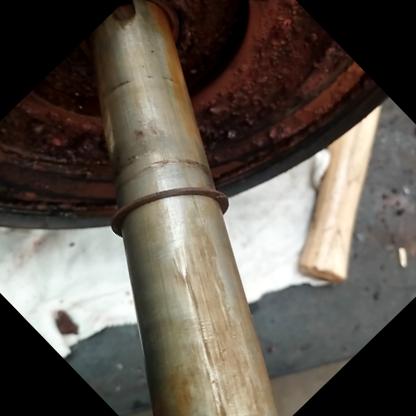
Klasa: inne